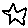
Label: star